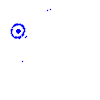
Particle: kaon